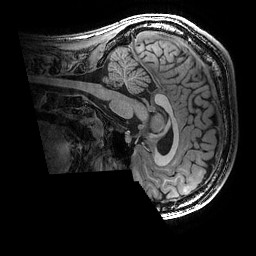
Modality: T1w
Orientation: sagittal
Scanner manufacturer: ge
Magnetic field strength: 3 T
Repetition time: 0.007 s
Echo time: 0.00342 s